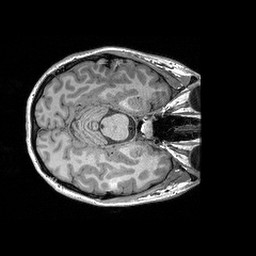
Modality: T1w
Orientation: axial
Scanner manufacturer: siemens
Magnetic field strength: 3 T
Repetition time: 2.3 s
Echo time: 0.00298 s